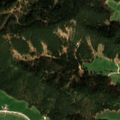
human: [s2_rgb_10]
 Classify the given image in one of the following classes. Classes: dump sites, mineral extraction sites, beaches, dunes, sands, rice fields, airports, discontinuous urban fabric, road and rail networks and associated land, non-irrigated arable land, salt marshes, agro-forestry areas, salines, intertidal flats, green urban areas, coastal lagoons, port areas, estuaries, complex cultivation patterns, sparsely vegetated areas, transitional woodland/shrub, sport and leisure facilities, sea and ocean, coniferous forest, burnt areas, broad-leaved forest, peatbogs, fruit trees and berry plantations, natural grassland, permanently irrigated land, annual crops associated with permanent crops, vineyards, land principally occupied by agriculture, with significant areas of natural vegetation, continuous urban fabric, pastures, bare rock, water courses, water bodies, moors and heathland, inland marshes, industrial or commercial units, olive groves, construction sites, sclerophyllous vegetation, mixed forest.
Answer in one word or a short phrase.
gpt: discontinuous urban fabric, pastures, coniferous forest